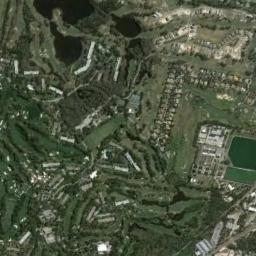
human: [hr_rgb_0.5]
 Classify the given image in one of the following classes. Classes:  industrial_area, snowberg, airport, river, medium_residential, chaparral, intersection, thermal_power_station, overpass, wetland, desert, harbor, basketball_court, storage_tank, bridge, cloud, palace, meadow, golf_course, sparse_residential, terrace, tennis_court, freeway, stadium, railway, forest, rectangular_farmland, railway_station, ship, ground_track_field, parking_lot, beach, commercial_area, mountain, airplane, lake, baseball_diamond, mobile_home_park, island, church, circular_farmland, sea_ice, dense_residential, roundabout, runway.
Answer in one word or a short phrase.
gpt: golf_course